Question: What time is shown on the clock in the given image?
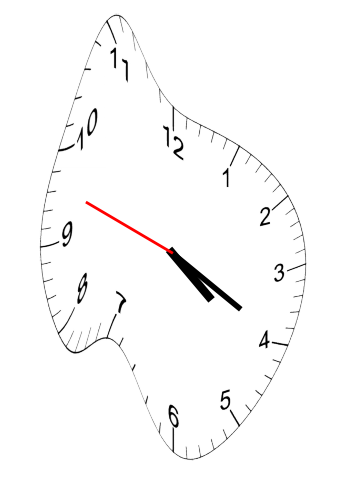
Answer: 04:19:48